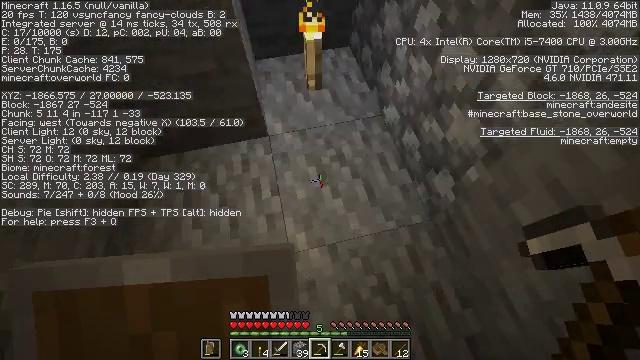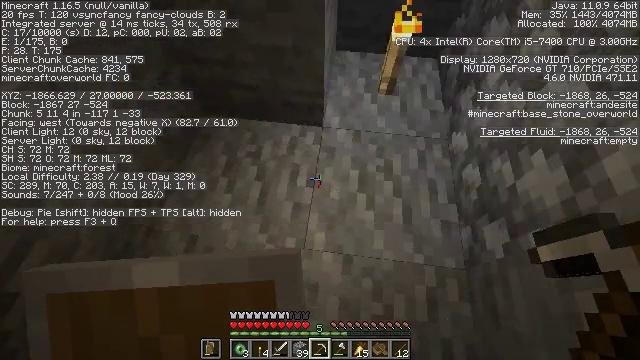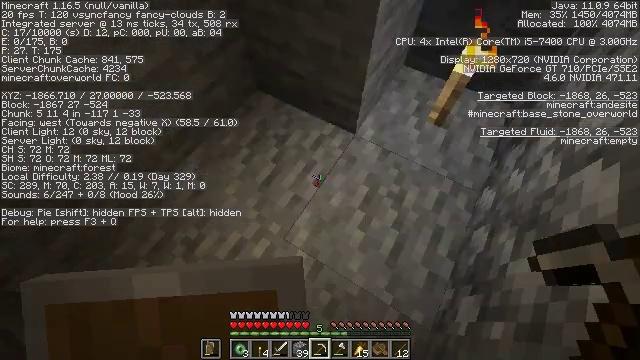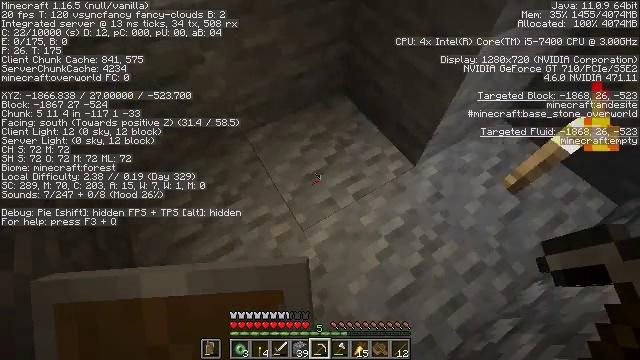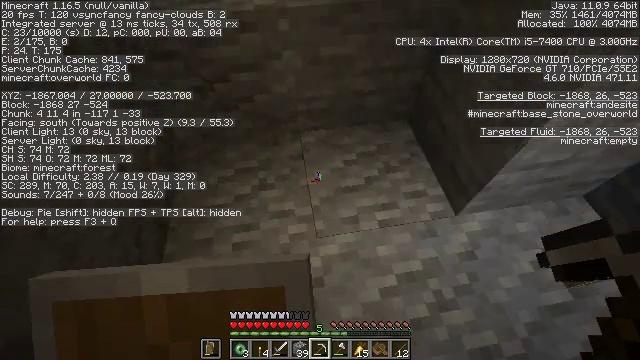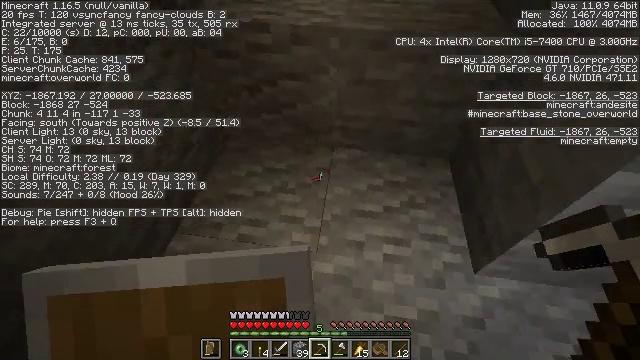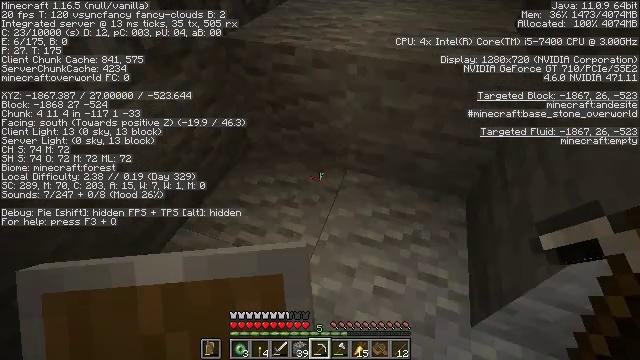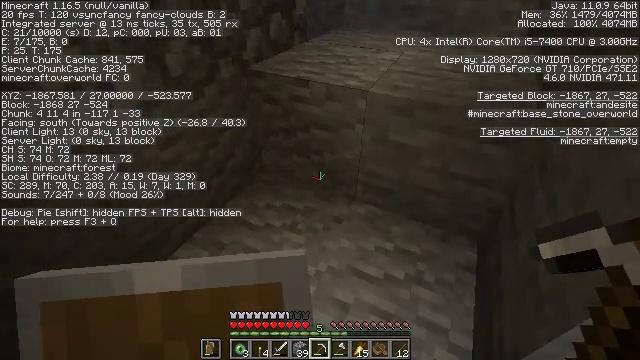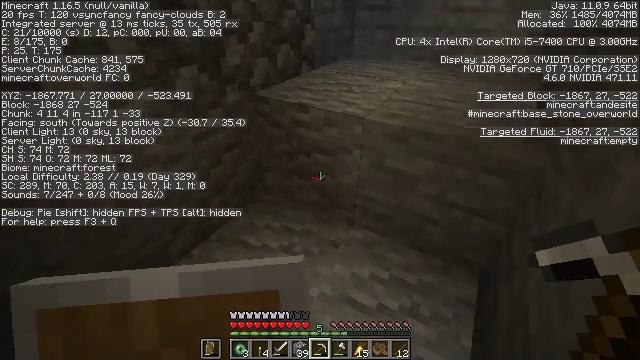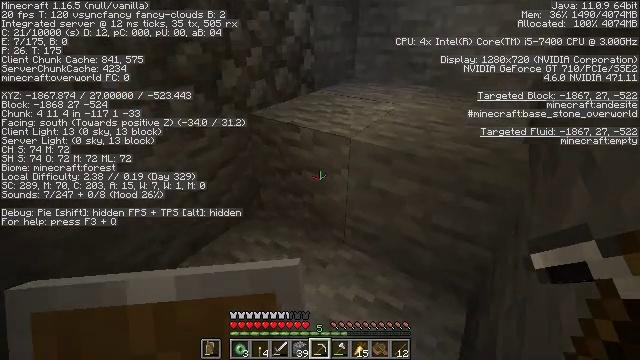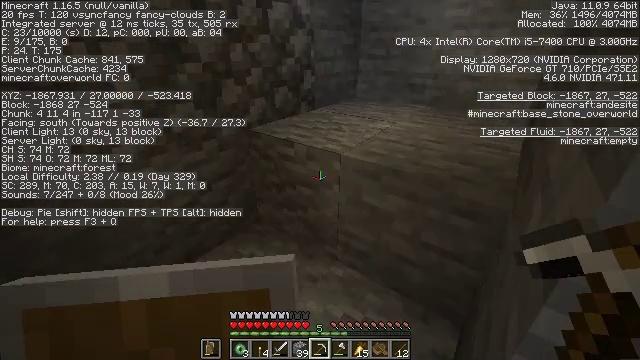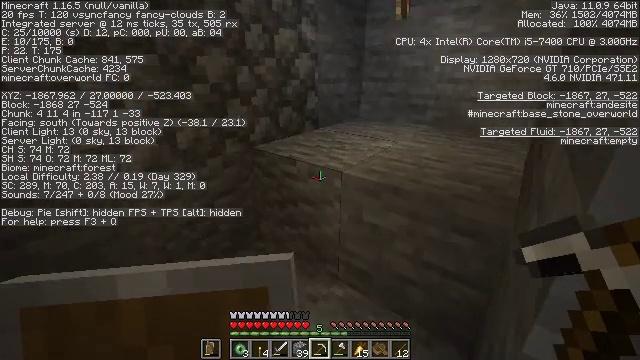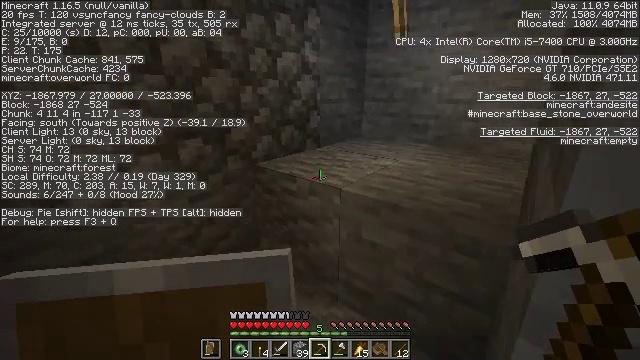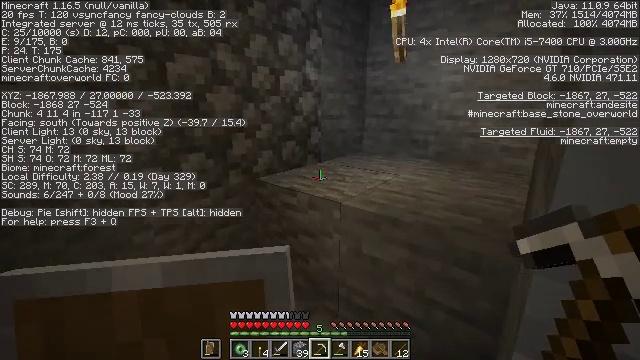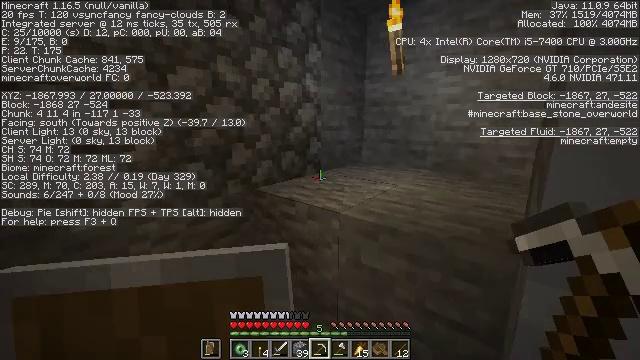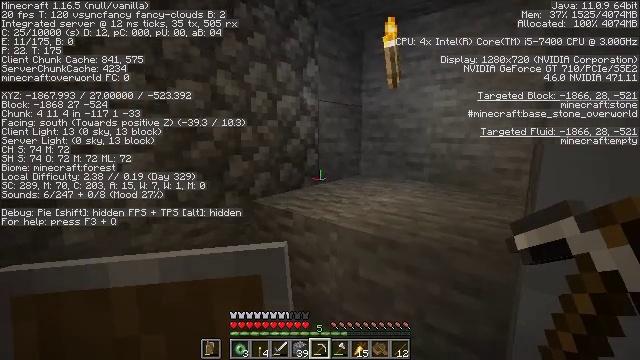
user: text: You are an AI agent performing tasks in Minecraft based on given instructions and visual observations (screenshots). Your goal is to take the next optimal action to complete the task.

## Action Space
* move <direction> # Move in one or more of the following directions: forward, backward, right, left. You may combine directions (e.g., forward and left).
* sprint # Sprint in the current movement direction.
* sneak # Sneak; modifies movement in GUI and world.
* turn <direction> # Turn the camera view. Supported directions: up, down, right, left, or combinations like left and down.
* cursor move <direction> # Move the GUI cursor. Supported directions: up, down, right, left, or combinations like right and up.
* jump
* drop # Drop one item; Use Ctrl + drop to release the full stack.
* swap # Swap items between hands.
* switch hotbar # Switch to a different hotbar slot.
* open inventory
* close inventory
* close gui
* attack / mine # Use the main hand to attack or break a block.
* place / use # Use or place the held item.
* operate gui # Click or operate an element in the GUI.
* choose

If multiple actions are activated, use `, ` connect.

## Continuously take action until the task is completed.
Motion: motion action
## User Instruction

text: Destroy the wall torch to gather it.
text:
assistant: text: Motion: move right, turn left
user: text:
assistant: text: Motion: move right, turn left
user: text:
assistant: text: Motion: move right, turn left and up
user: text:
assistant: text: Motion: move right, turn left and up
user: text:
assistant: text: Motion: move right, turn left and up
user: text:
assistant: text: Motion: move right, turn left and up
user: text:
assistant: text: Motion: move right, turn left and up
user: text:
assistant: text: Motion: move right, turn left and up
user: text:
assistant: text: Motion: turn left and up
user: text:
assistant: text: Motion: turn left and up
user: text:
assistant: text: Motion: turn left and up
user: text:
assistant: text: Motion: turn left and up
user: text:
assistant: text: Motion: turn up
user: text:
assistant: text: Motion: turn up
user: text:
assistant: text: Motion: turn up
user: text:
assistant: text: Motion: turn up
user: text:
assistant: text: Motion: turn up
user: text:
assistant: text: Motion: turn up
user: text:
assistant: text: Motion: turn right and up
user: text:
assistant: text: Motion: turn right and up
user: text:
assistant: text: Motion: turn up
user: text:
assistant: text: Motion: no_op
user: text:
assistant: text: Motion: no_op
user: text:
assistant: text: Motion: turn right
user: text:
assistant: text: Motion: turn right
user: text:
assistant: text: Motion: turn right and up
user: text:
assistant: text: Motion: move left, turn right and up
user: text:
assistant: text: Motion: move left, turn right and up
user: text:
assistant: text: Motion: move forward and move left, turn right and up
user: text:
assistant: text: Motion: move forward and move left, turn right and up